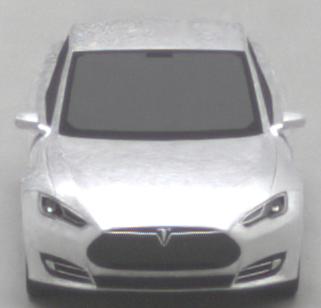
Make: Tesla
Model: Model S 60
Detailed model: Model S
Model produced from: 2013/10
Model produced until: 2014/10
Doors: 5
Color: white
Road condition: dry road
Daytime: midday
Contrast: medium contrast